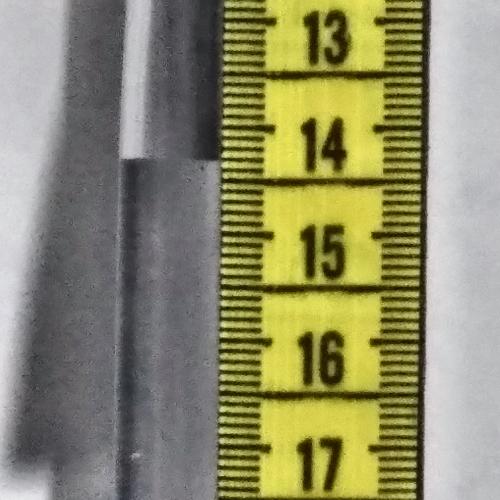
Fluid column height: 14.3 cm